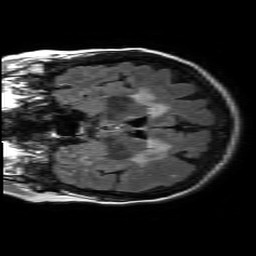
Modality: FLAIR
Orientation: coronal
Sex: female
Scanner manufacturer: philips
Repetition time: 11 s
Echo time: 0.125 s